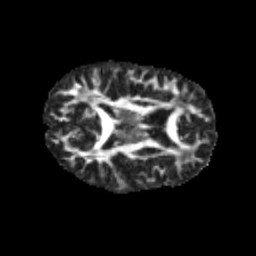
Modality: FA
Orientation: axial
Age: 10
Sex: male
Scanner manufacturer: siemens
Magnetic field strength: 3 T
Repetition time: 3.8 s
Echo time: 0.07 s